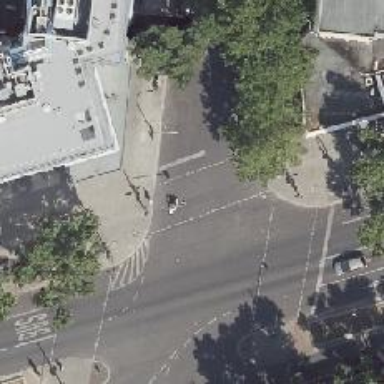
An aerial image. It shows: Asphalt footway with crossing equipped with traffic signals.